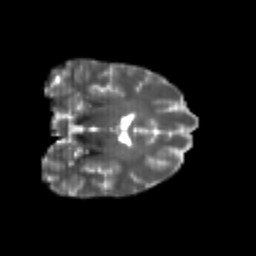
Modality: T2w
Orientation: coronal
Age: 21
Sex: female
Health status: healthy
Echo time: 0.074 s